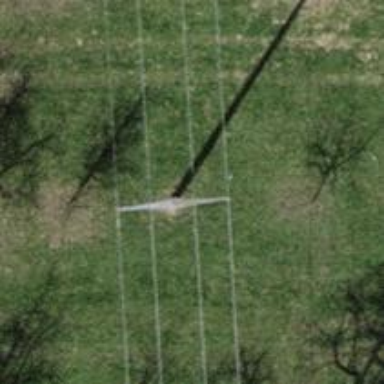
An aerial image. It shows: Power pole.